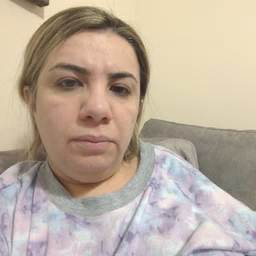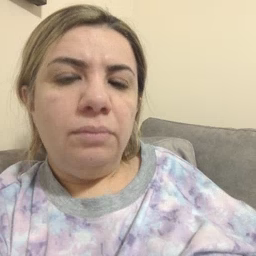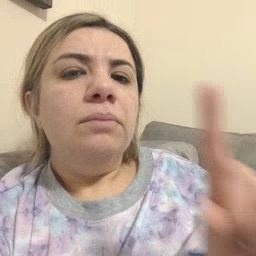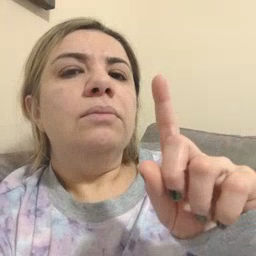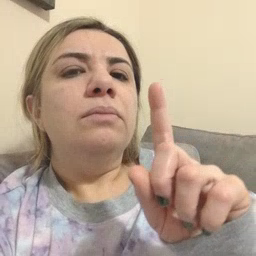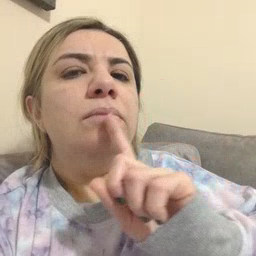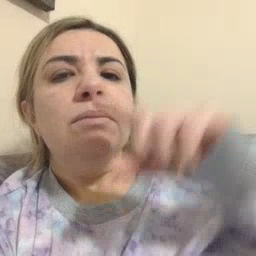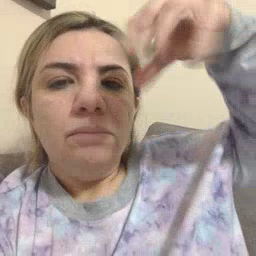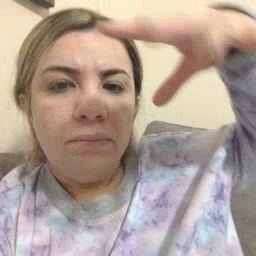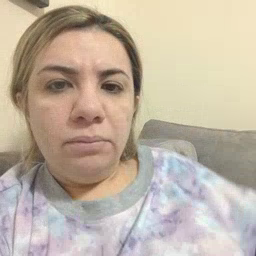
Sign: lamp